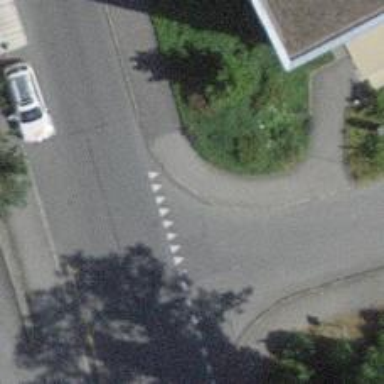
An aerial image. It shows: Kerb serving as barrier.